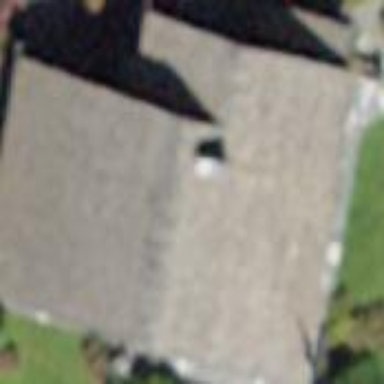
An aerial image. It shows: Simple house.